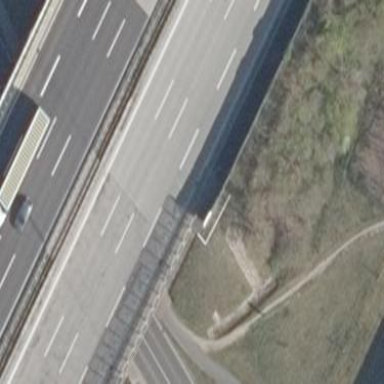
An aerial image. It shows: It's motorway area.